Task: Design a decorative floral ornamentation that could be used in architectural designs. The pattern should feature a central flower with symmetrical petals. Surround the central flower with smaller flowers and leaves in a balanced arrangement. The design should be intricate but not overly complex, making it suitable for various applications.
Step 621:
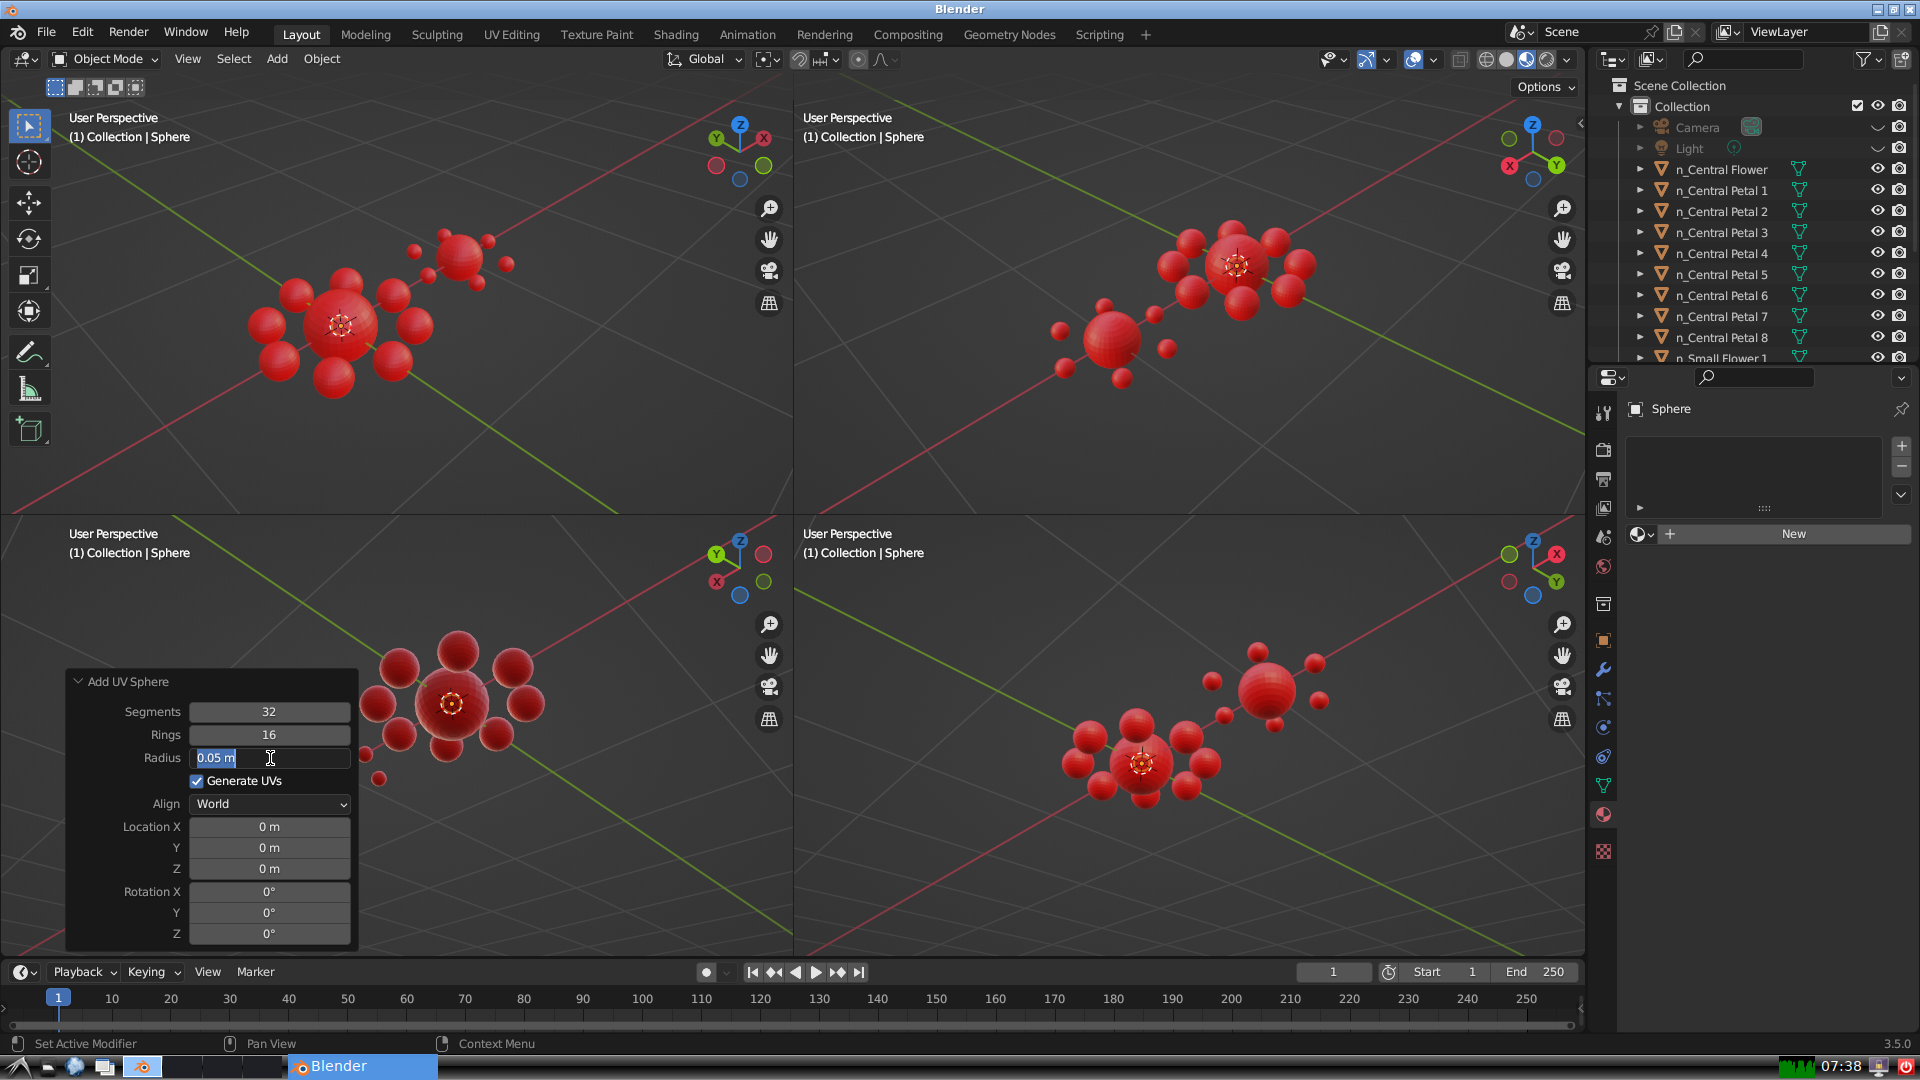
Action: input_text: 0.15